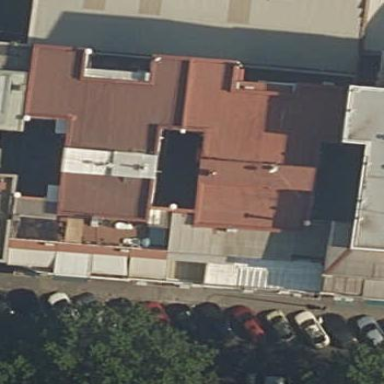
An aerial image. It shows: Residential building.